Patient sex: M
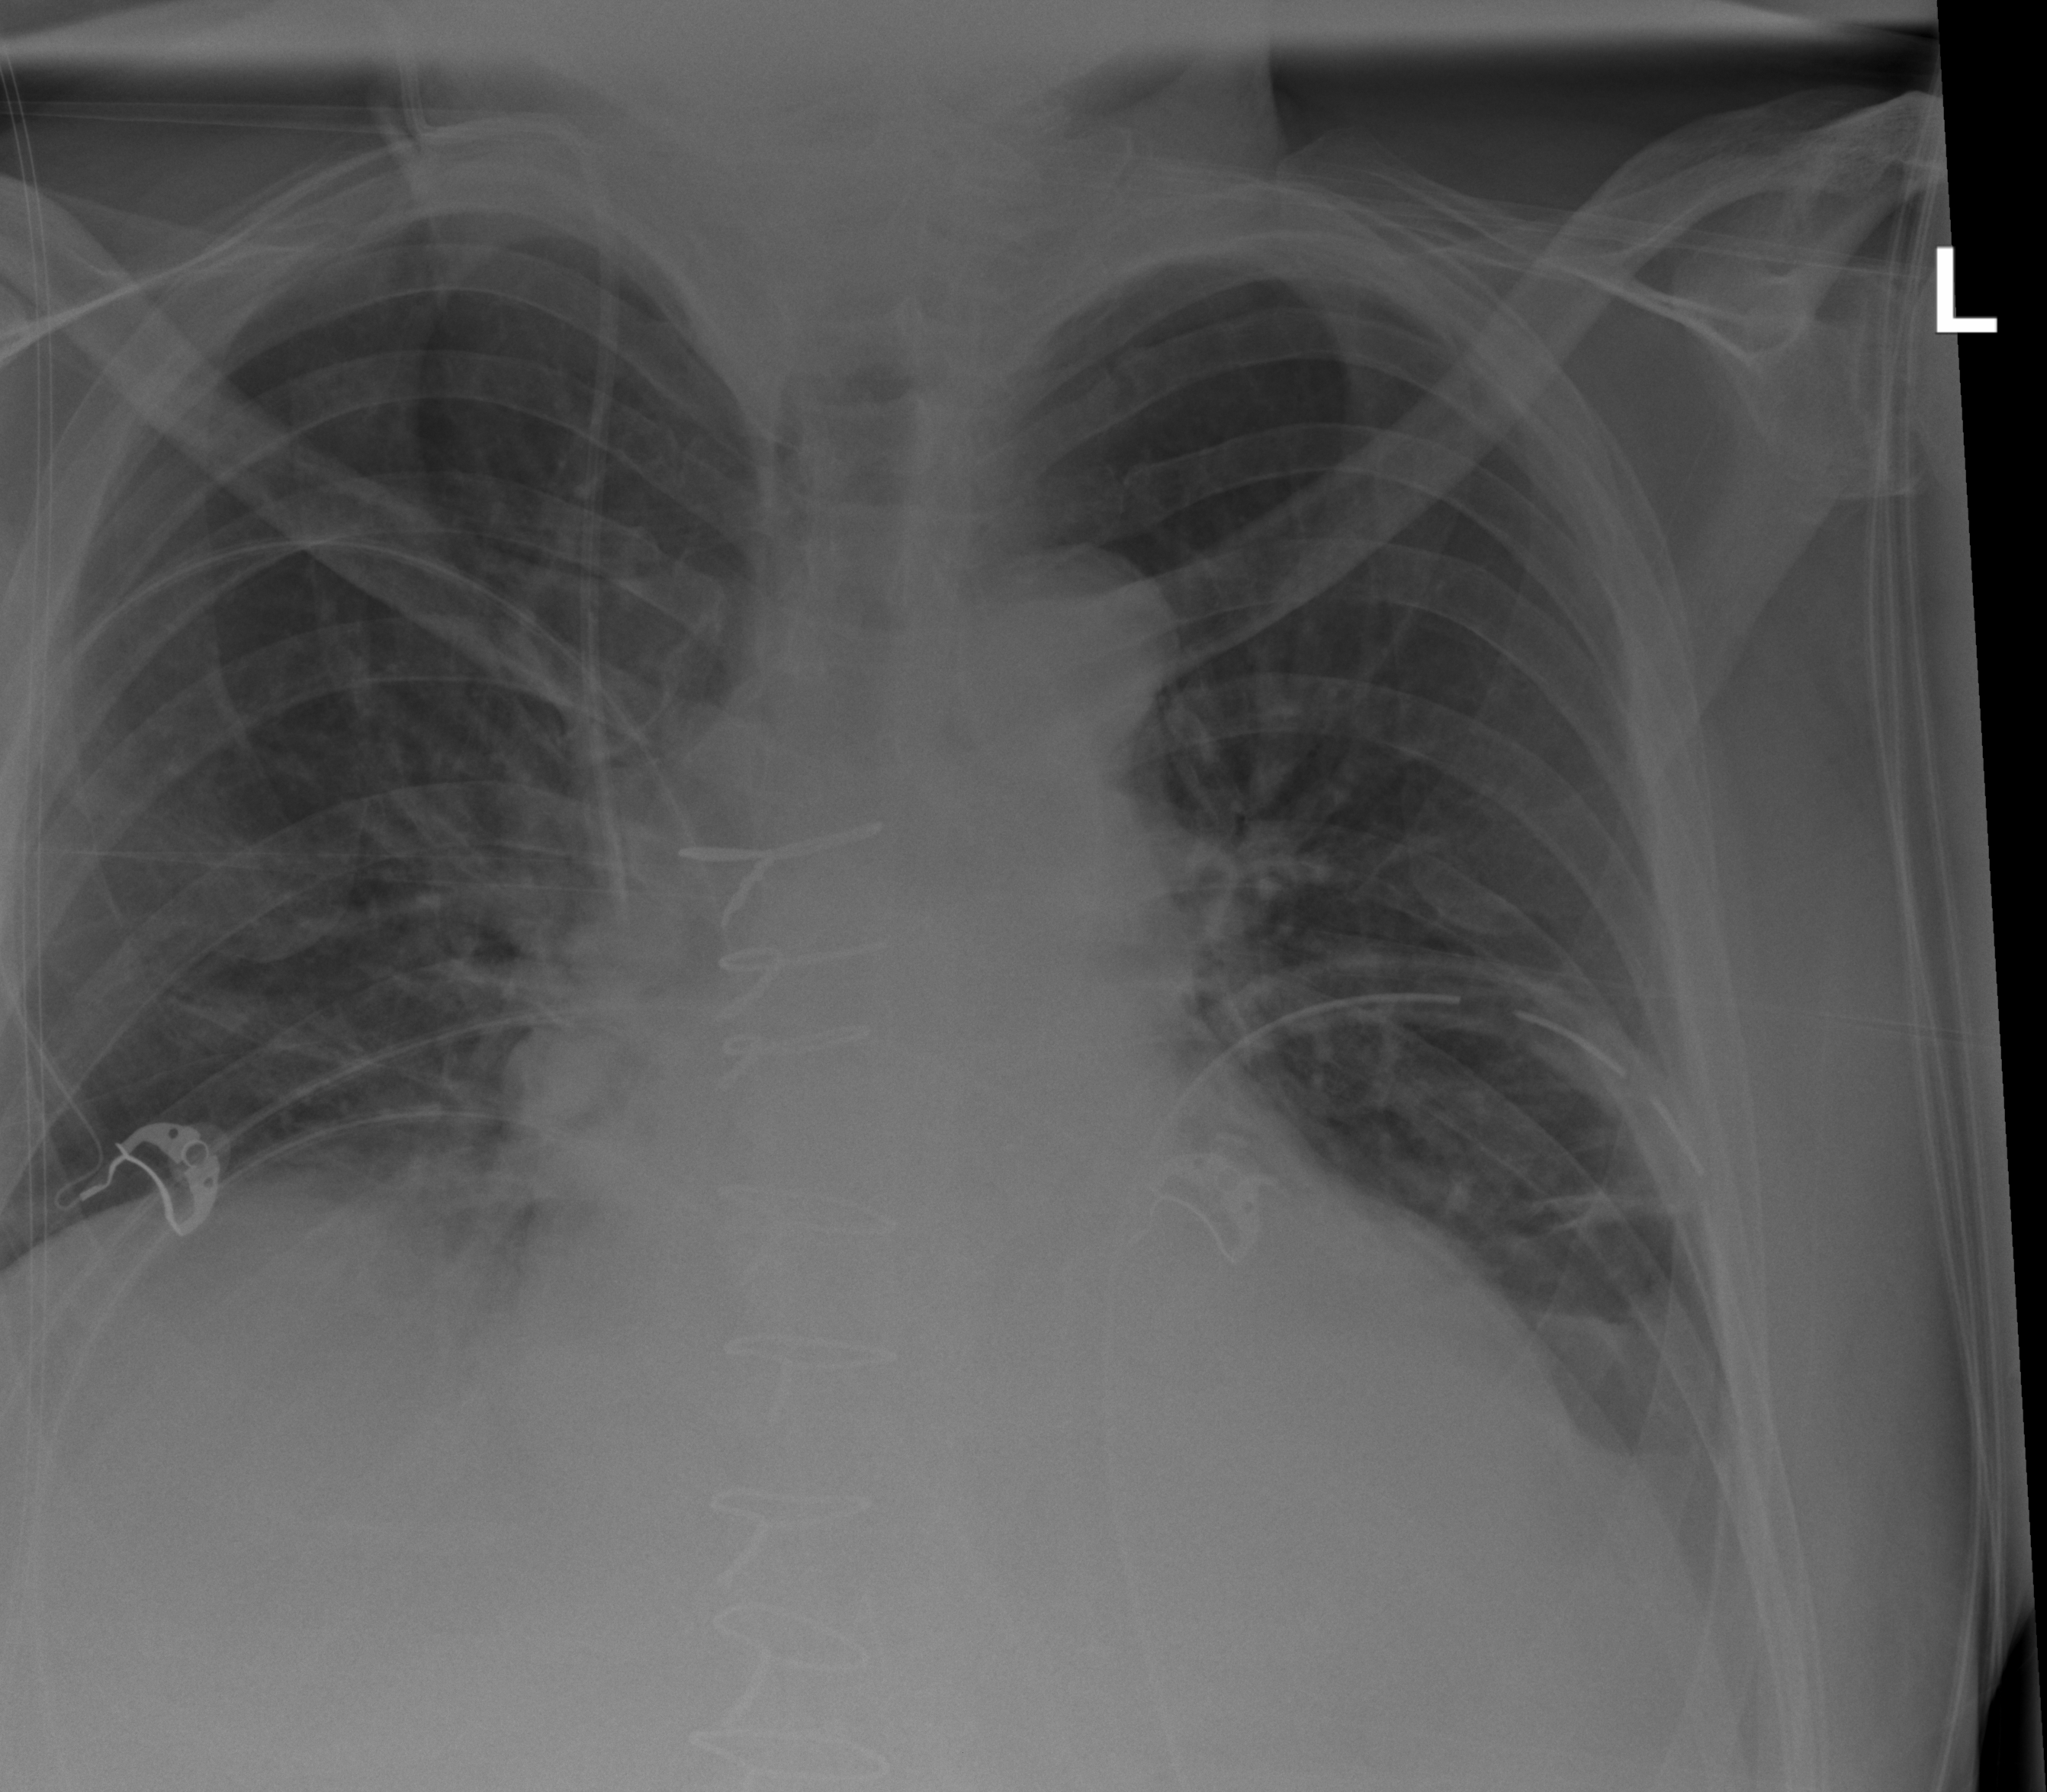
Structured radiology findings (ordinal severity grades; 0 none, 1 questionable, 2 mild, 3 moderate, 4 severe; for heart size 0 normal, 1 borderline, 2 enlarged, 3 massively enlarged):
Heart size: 2
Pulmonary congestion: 2
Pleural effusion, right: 0
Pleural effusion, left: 2
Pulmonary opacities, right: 0
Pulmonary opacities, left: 0
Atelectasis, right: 2
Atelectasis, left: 2